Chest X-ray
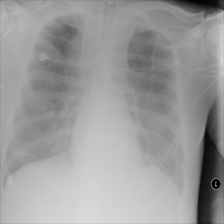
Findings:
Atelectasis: negative
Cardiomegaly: negative
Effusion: negative
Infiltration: positive
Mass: negative
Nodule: negative
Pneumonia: negative
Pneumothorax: negative
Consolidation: negative
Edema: negative
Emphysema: negative
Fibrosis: negative
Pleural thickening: negative
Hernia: negative